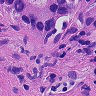
Metastatic tissue present: yes